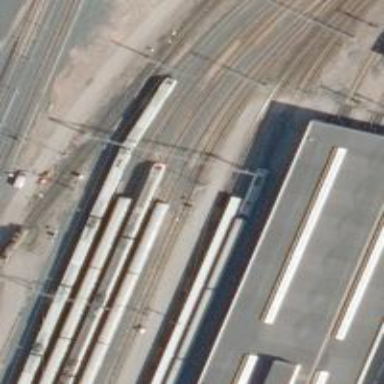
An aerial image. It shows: Railway signal.